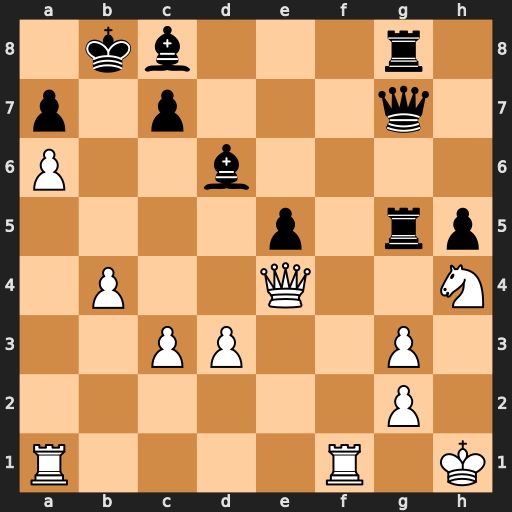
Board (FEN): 1kb3r1/p1p3q1/P2b4/4p1rp/1P2Q2N/2PP2P1/6P1/R4R1K
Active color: w
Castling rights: -
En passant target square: -
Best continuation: Ra5 Qd7 Rf7